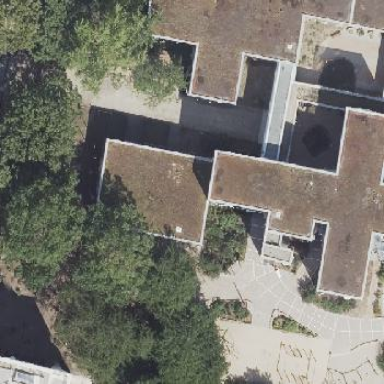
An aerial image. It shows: Part of building.